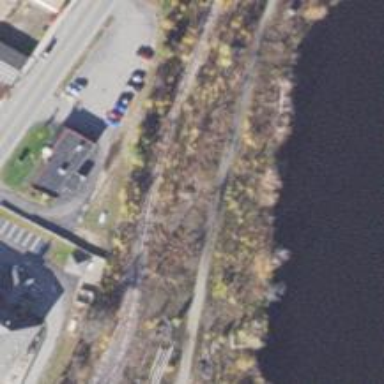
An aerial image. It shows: Abandoned railway yard.